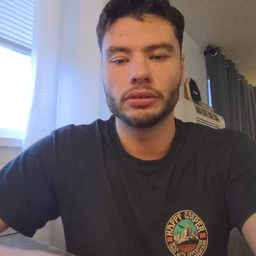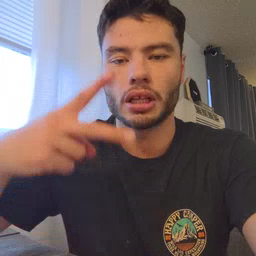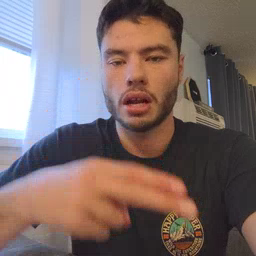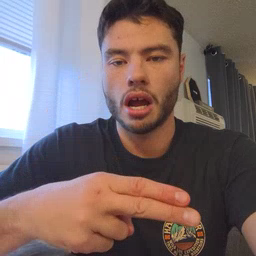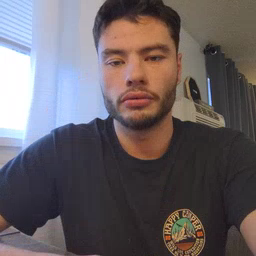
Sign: cut